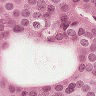
Metastatic tissue present: yes